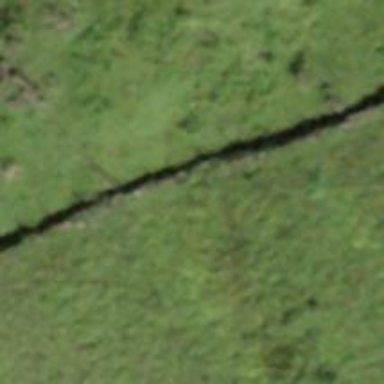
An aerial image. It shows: Wall made of dry stone.